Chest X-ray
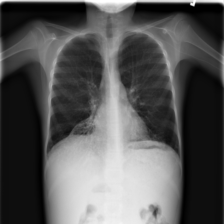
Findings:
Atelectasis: negative
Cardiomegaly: negative
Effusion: negative
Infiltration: negative
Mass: negative
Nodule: negative
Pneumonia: negative
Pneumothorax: negative
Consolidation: negative
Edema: negative
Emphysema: negative
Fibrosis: negative
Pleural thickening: negative
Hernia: negative